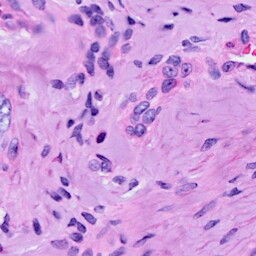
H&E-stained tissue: Cervix